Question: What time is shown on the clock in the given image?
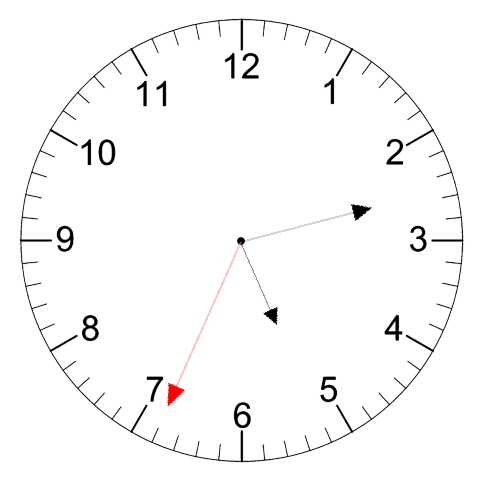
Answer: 05:12:34